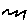
Label: zigzag